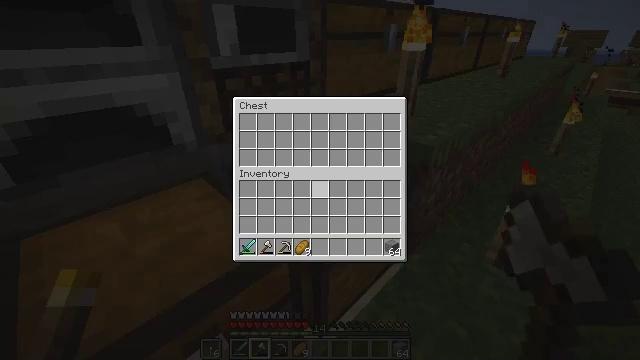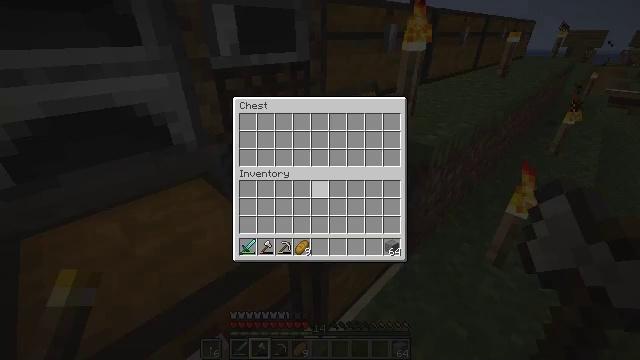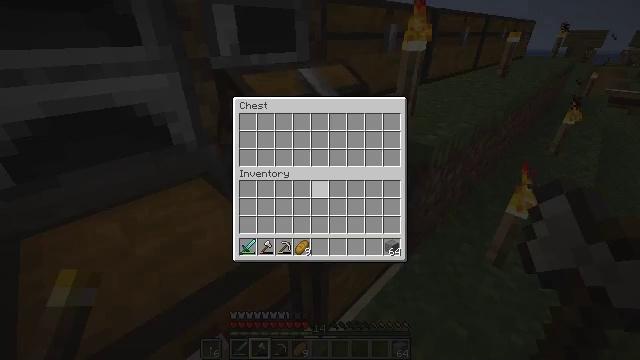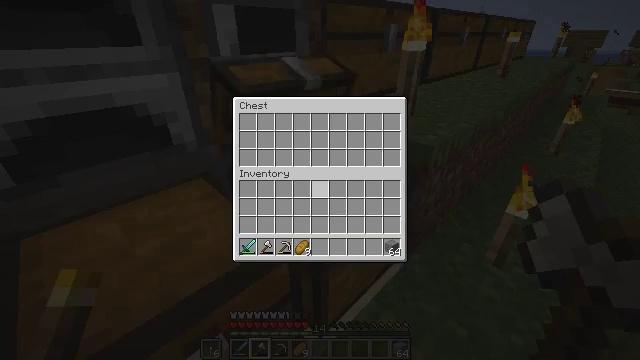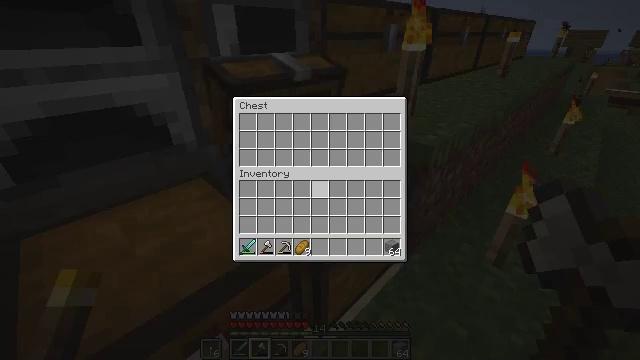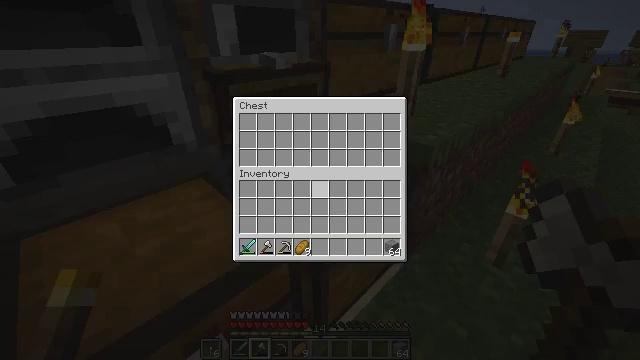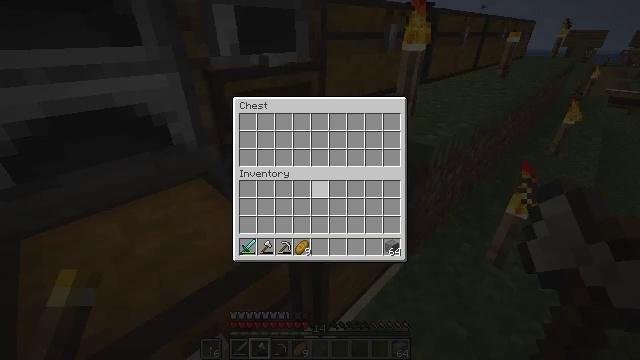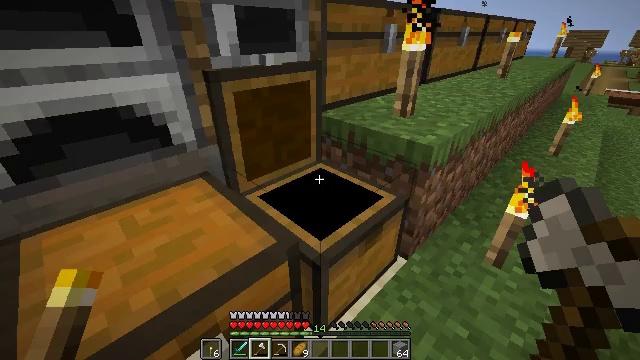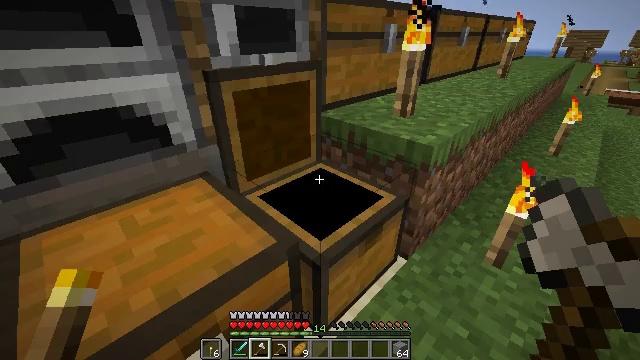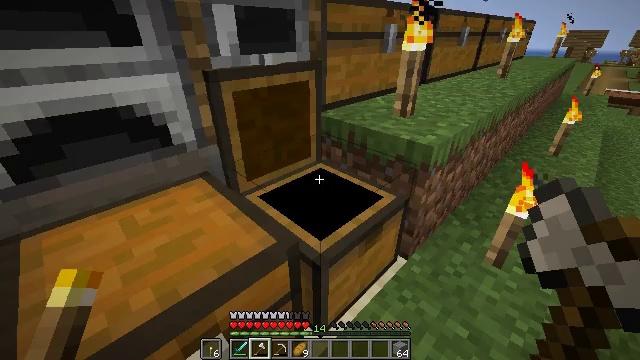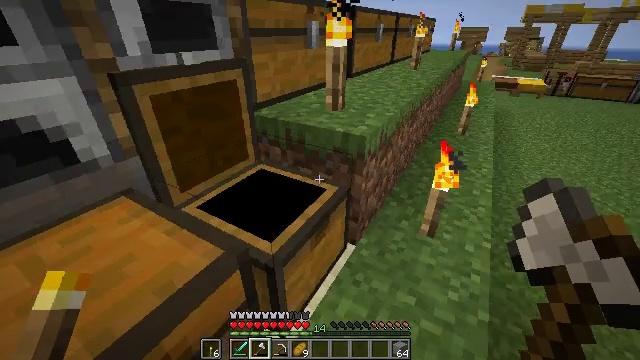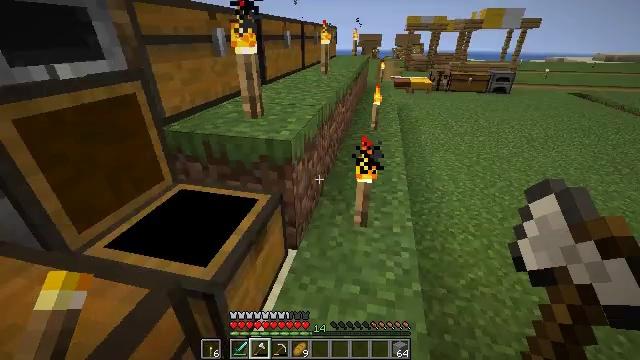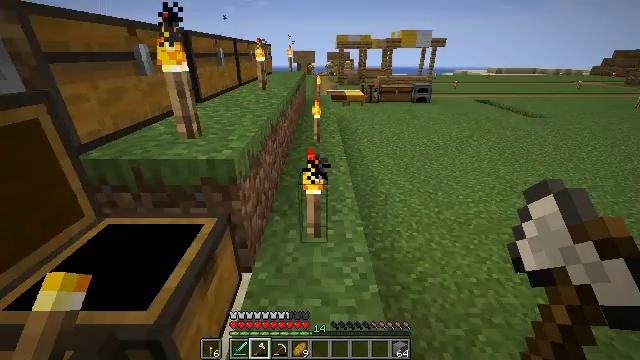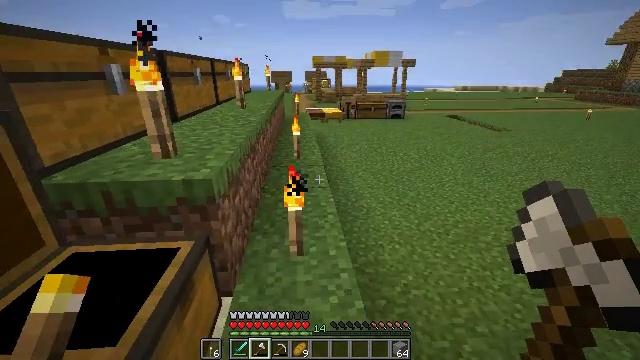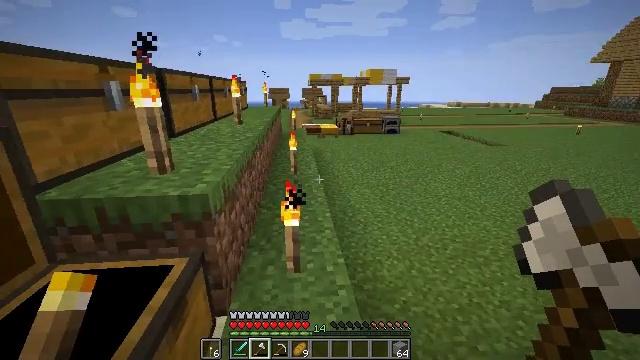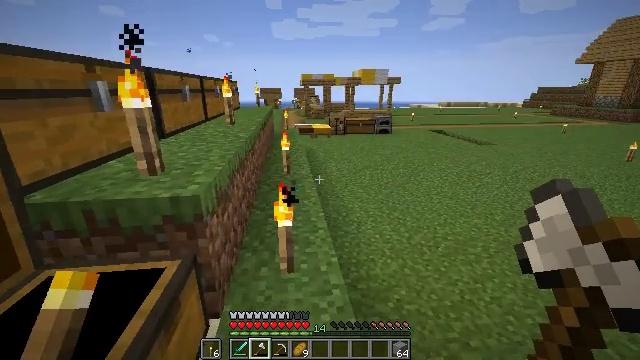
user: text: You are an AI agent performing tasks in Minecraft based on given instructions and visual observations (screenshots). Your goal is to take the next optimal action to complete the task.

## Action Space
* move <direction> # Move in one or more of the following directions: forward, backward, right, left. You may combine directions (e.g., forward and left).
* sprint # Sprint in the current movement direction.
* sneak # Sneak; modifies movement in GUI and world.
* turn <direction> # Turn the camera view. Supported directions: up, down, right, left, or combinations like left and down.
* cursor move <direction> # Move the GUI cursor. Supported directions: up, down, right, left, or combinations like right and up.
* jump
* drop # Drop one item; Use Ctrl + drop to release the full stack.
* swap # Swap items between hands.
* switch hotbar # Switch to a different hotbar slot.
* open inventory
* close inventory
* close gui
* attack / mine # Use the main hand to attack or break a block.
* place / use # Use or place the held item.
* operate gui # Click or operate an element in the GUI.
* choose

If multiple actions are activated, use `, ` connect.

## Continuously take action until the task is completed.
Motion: motion action
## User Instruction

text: Harvest grass block to clear the area.
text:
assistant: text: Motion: no_op
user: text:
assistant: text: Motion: no_op
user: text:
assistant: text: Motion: no_op
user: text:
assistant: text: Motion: no_op
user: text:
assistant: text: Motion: no_op
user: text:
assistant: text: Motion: no_op
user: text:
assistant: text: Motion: no_op
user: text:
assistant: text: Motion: close gui
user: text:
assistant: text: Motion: no_op
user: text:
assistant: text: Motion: turn right
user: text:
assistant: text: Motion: turn right and up
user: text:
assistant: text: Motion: turn right and up
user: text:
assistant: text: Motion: turn right and up
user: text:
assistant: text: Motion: turn up
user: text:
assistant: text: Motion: turn right
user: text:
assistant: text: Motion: move forward
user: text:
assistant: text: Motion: move forward
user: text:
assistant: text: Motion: move forward
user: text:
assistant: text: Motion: move forward
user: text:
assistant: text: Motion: move forward, sprint, turn left and up
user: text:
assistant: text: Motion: move forward, sprint, turn left
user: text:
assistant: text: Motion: move forward, sprint, turn left
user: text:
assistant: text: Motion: move forward, sprint, turn left
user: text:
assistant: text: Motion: move forward, sprint, turn left
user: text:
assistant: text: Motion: move forward, turn left, jump
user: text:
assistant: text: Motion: move forward, turn left, jump
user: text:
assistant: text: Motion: move forward, turn left and down, jump
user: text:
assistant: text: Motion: move forward, turn left and down, jump
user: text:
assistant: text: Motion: move forward, turn left and down, jump
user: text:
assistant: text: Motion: move forward, turn left and down, jump